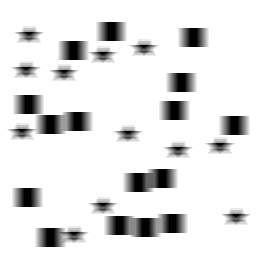
Squares: 16
Triangles: 0
Stars: 12
Total shapes: 28